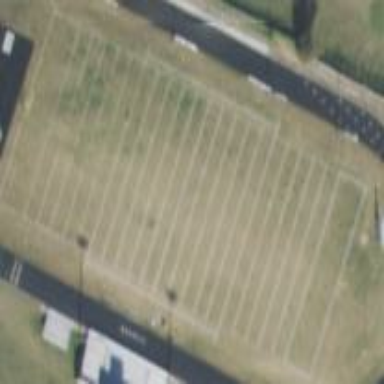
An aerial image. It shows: American football pitch.